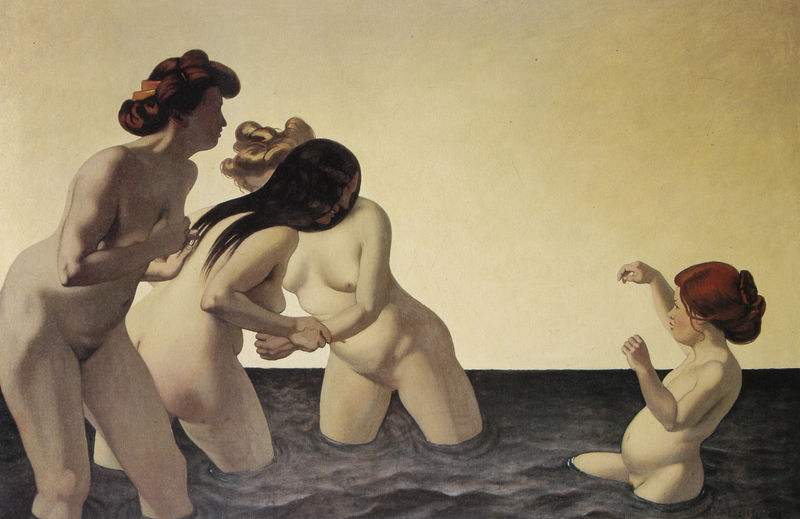
Titel: Drei Frauen und ein Mädchen im Wasser spielend
Künstler: Félix Vallotton
Standort: Basel
Institution: Kunstmuseum
Schlagwörter: akt, blau, dunkel, gemälde, hand, haut, himmel, kampf, körper, meer, nackt, schatten, wasser, weiß, akte, baden, badende, fluss, frauen, gelb, mädchen, see, bewegung, braun, brust, busen, damen, frau, frisur, frisuren, haar, hell, hintergrund, licht, profil, schwarz, rot, malerei, blond, gesichter, jung, profile, wand, arme, gesicht, halten, knoten, lang, stehen, hals, hände, horizont, nass, wind, flach, gewässer, sonne, gold, haare, kind, brünett, lippen, locken, rosa, schulter, beine, lächeln, brüste, dutt, hintern, sommer, strand, welle, wellen, valloton, zwei, moderne, abstrakt, tag, kahl, spielen, bauch, erotisch, geschlecht, oberschenkel, scham, scheide, schenkel, schwanger, bad, spange, balgen, brünet, dirne, flechten, gesich, haarknoten, haha, hochsteckfrisuren, hüften, indigo, keusch, kichern, klein dick, knietief, knietif, kurven, lachen, leiber, plantschen, posen, rothaarig, spiel, umarmen, vier, waschen, zusehen, schwarze haare, linie, badend, schwimmen, lockig, wei0, wellig, spritzen, kühl, berühren, spaß, ärgern, anfassen, sachlichkeit, rotes haar, raufen, konkret, albern, brunette, gelber hintergrund, neue sachlichtkeit, hintergrund keiner